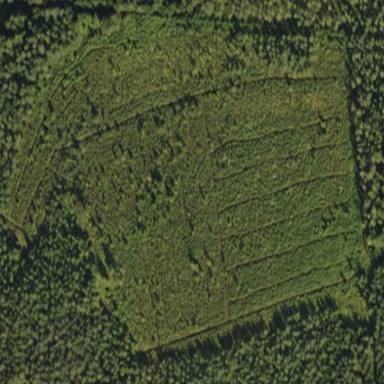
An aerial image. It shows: Clearcut man-made area surrounded by scrub vegetation.